Interaction volume radius: 10 \u00c5
Interaction volume height: 10 \u00c5
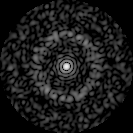
Disorder parameter: 0.8278